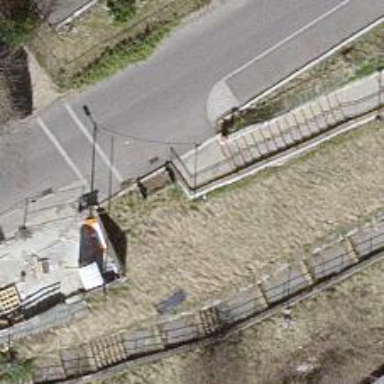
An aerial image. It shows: Retaining wall.